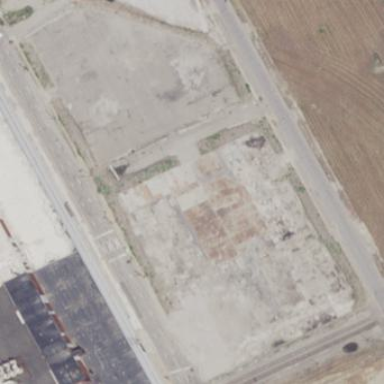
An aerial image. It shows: Brownfield area.